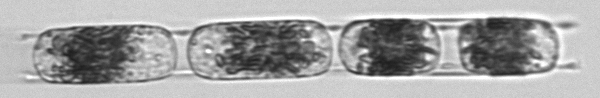
Label: Hemiaulus